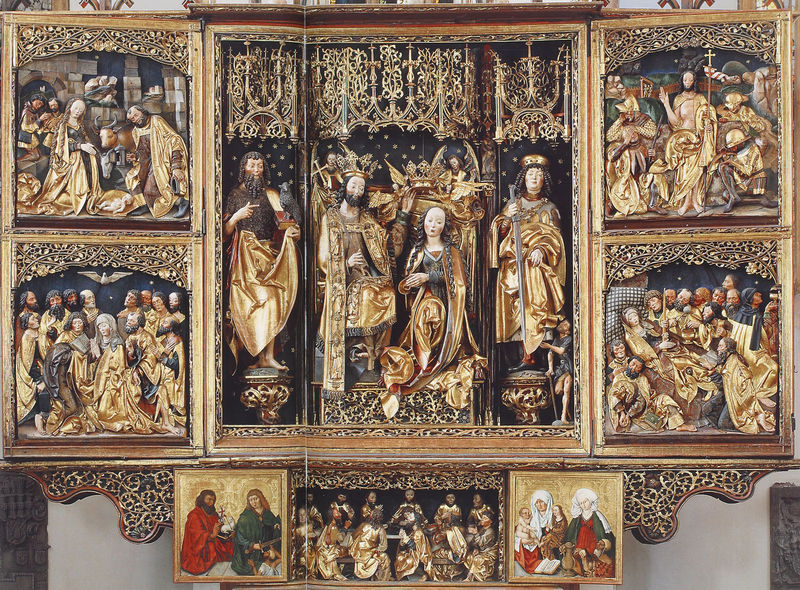
Titel: Schwabach bei Nürnberg, Stadtkirche St. Johannes der Täufer und St. Martin. Hochaltar
Standort: Schwabach, Stadtpfarrkirche St. Johannes der Täufer und St. Martin (EU - D - Mittelfranken)
Schlagwörter: gott, menschen, rahmen, bild, kirche, gold, drei, krone, relief, bilder, figuren, könig, thron, ornamente, schwert, altar, jesus, antik, heilige, abendmahl, maria, erzengel, christentum, tafelbild, krippe, tryptichon, weihnachten, apostel, abendmal, leidensgeschichte, maira